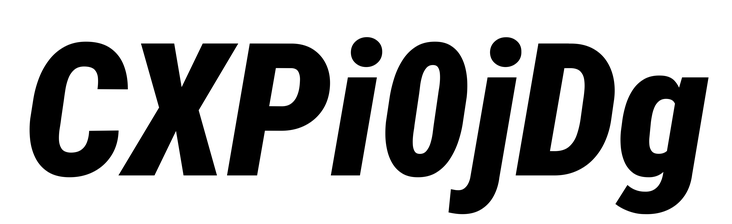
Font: Roboto-Italic_Condensed_Black_Italic